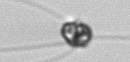
Label: flagellate_morphotype1